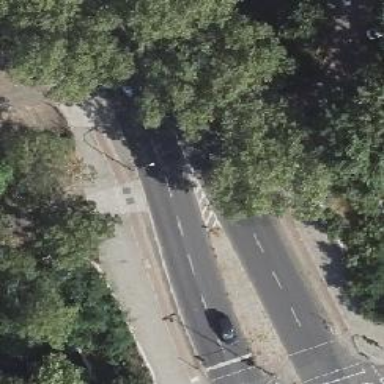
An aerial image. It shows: Footway along the road.